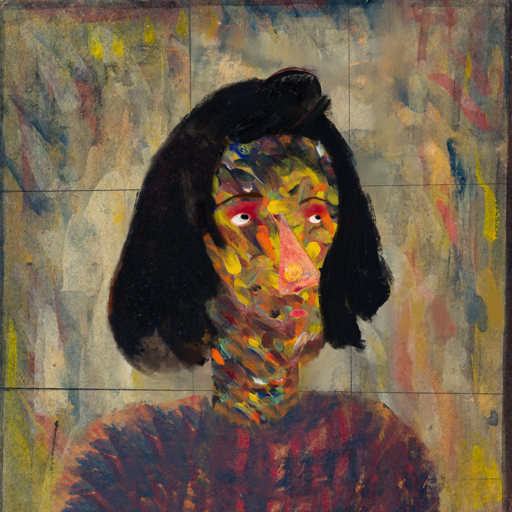
Background: GypsyMother, Head And Neck Side: An_Impression, Face Side: Irani, Bust: In_The_Sun, Hair Side: Mosgoul, Head Accessory: Blank, Second Necklace: Blank, Necklace: Blank, Baby: Blank